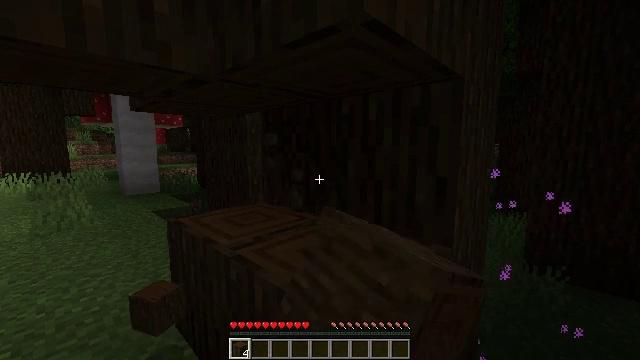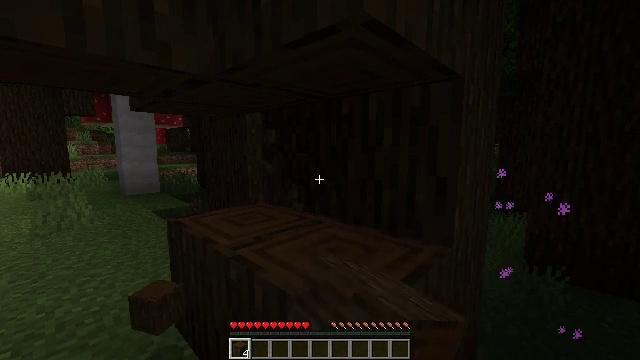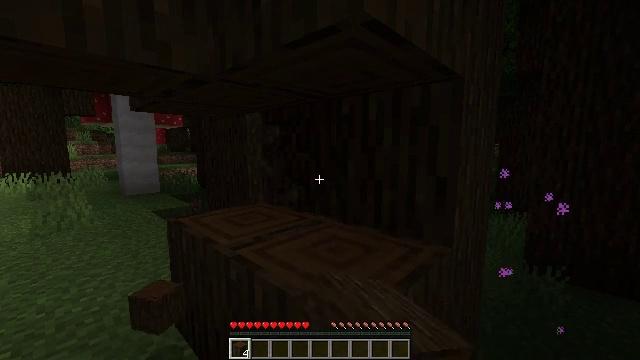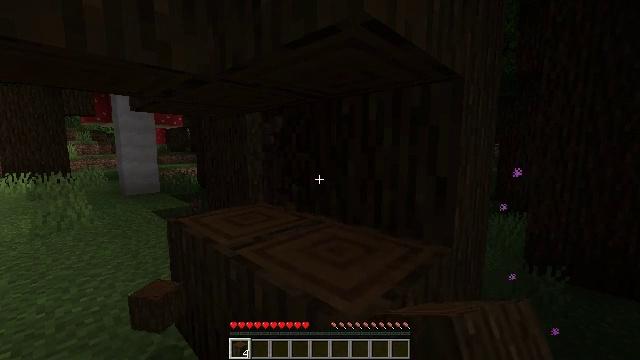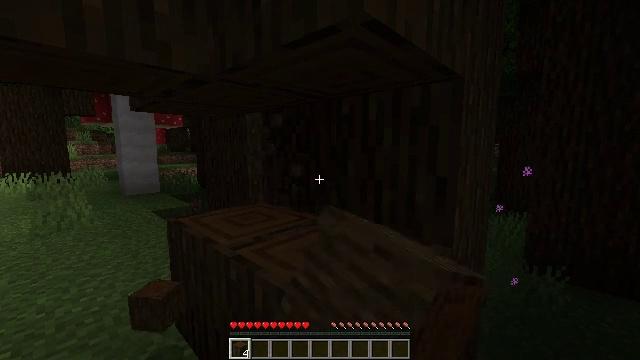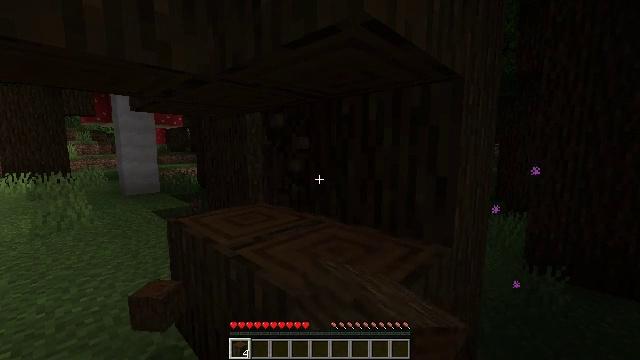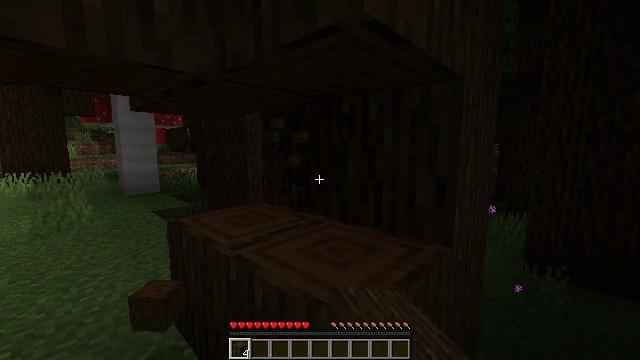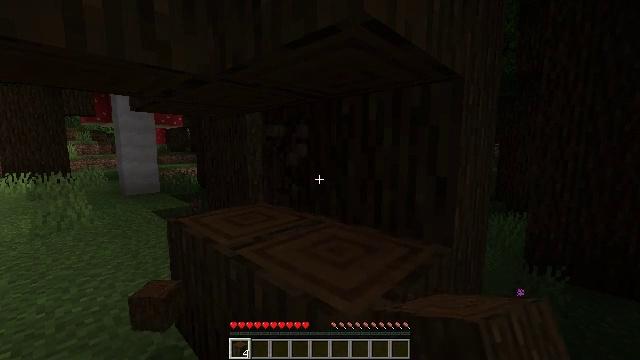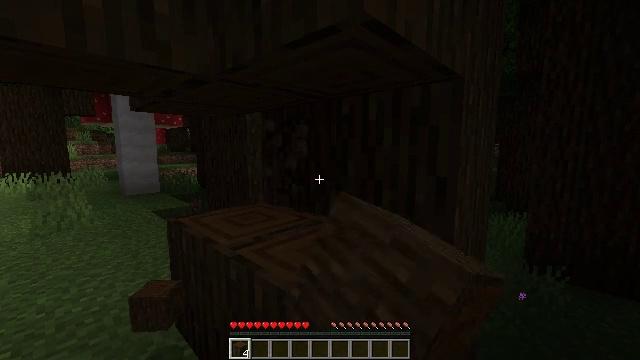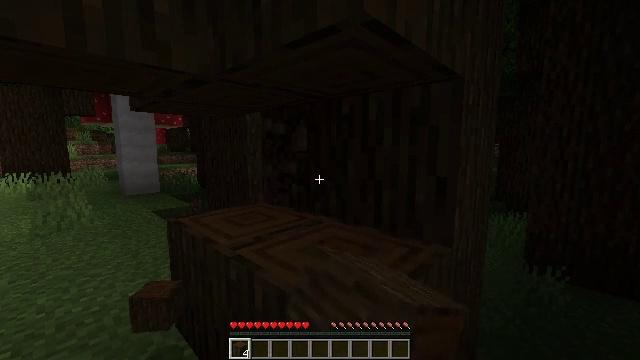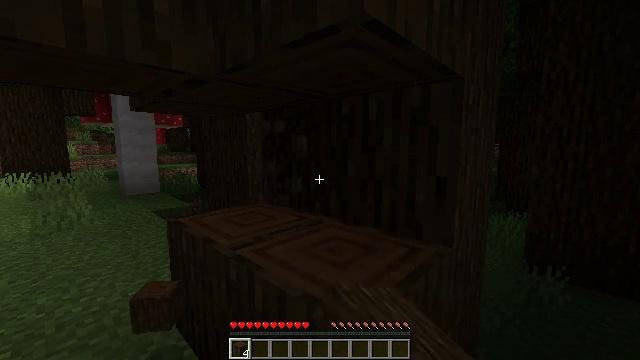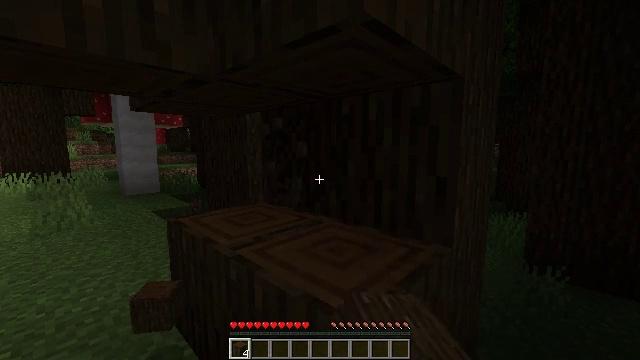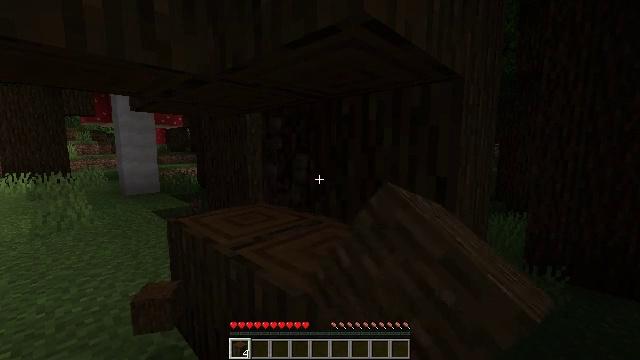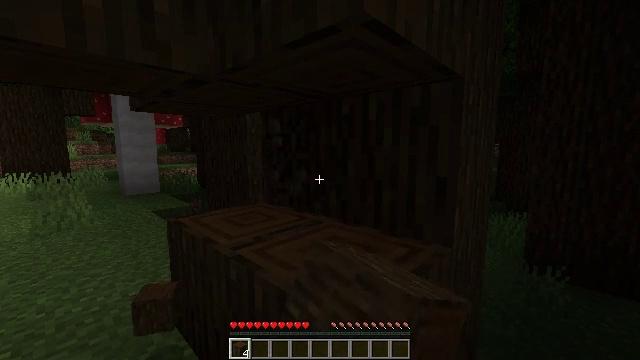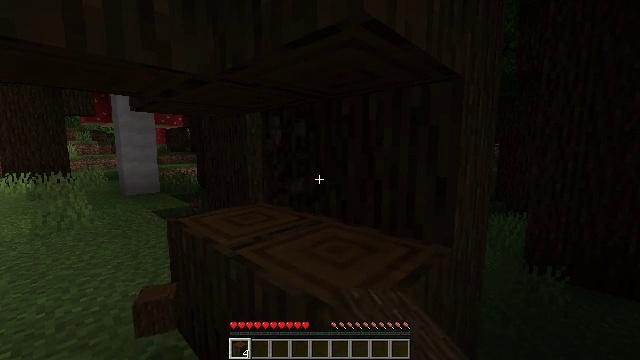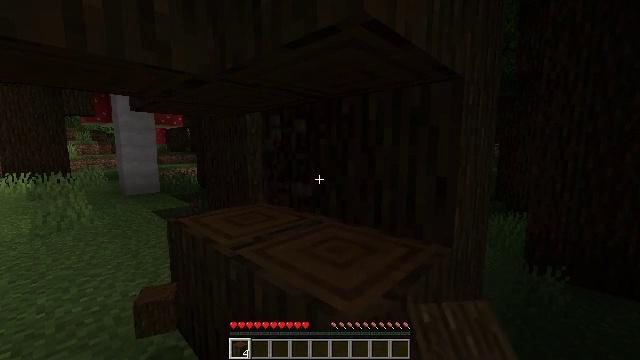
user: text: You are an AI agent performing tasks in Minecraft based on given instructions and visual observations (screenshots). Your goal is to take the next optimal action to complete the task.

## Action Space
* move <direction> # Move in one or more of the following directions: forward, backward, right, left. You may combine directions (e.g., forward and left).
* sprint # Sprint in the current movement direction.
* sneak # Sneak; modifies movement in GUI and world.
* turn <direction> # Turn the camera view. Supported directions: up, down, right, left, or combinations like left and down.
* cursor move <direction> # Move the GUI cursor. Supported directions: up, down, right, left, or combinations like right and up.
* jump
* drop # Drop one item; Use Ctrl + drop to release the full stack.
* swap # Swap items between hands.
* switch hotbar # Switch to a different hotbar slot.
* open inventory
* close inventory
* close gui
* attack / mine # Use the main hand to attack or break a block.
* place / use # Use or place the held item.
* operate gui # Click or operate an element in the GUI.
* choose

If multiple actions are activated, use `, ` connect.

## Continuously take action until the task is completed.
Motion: motion action
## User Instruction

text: Break the dark oak log in the forest.
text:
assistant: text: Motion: attack / mine
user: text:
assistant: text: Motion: attack / mine
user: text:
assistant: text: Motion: attack / mine
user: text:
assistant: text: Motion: attack / mine
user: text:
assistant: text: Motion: attack / mine
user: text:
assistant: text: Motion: attack / mine
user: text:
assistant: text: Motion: attack / mine
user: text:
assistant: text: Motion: attack / mine
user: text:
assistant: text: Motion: attack / mine
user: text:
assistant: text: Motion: attack / mine
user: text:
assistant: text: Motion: attack / mine
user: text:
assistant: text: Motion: attack / mine
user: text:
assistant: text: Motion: attack / mine
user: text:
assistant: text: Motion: attack / mine
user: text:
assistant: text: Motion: attack / mine
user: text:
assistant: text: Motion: attack / mine
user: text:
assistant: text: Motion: attack / mine
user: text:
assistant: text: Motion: attack / mine
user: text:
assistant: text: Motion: attack / mine
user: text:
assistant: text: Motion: attack / mine
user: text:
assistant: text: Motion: attack / mine
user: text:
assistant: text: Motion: attack / mine
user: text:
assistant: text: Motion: attack / mine
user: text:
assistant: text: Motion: attack / mine
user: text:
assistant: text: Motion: attack / mine
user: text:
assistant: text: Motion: attack / mine
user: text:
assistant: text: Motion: attack / mine
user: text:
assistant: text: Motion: attack / mine
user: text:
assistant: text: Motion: attack / mine
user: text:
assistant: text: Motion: attack / mine